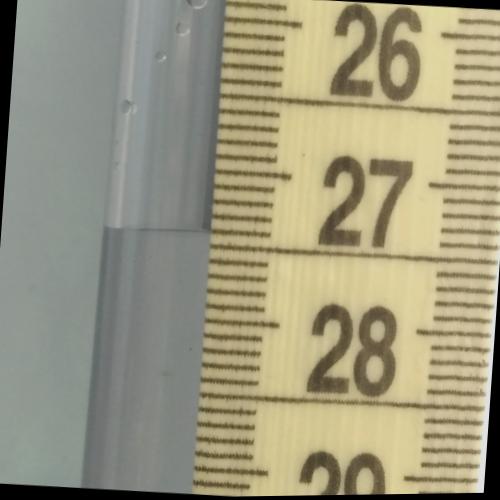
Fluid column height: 27.4 cm